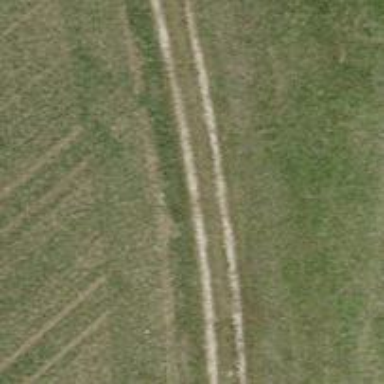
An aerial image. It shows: Track with ground surface of grade3.